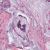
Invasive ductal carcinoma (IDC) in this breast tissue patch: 1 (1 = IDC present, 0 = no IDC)